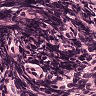
Metastatic tissue present: no